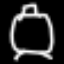
Label: clock